Aerial crown-view tile of a tropical tree (Barro Colorado Island, Panama), acquired 20250915:
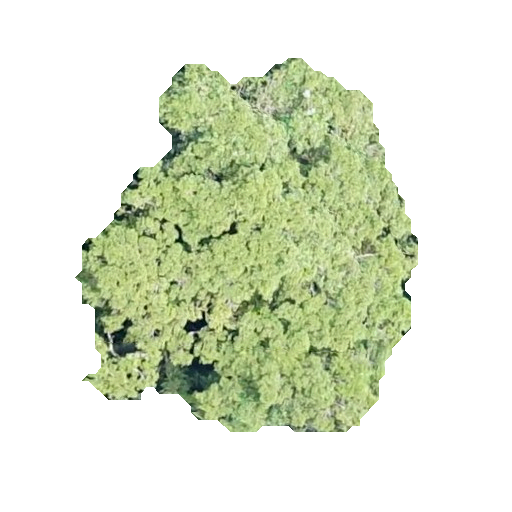
Species: Brosimum alicastrum
GBIF accepted scientific name: Brosimum alicastrum
Crown area: 134.28 m²